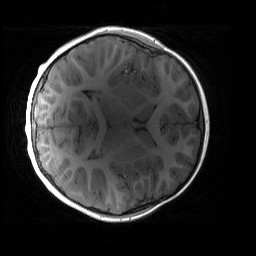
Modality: T1w
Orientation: axial
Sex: male
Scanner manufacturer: siemens
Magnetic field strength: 3 T
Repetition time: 1.9 s
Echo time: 0.00243 s